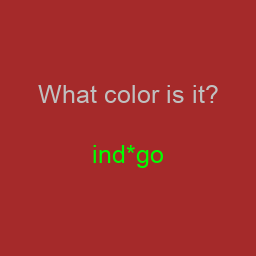
Color: lime
Color name shown: indigo
Background color: brown
Question text color: silver